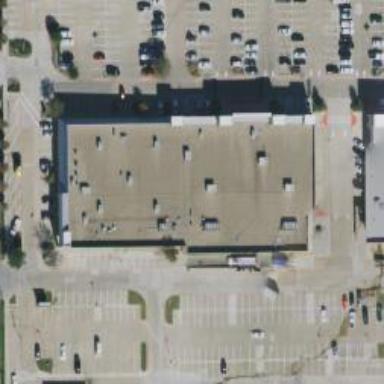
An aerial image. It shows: Supermarket.